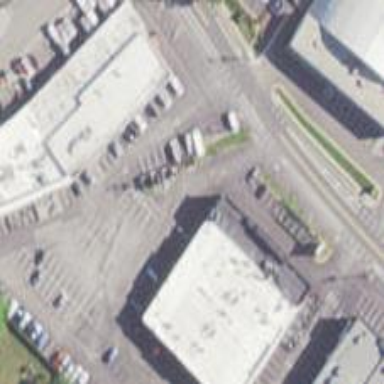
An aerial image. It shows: Supermarket.